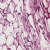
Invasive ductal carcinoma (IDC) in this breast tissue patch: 0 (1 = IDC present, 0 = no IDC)